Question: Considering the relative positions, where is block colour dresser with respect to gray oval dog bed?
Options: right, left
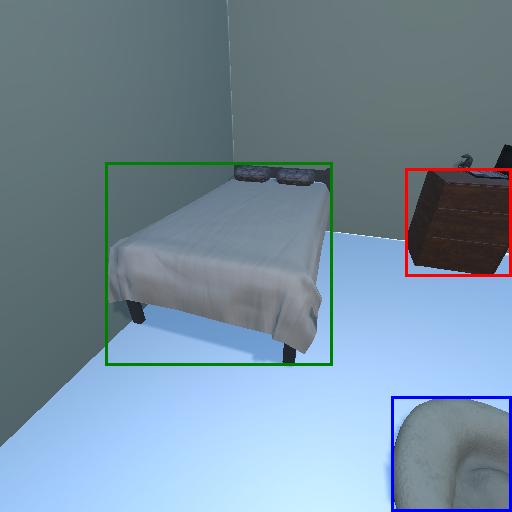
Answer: right